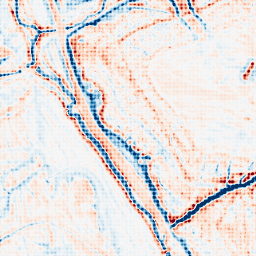
Category: edge_preserving
Decomposition family: bilateral
Decomposition parameters: d: 15
sigma_color: 50
sigma_space: 50
Upsampling method: sinc_blackman
Upsampling parameters: scale: 4
kernel_size: 4
Upsampling scale: 4